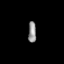
Tissue: prostate
Cell type: Fibroblasts
Senescence score: 0.7062
Nuclear area (px): 158
Mean DAPI intensity: 151.082